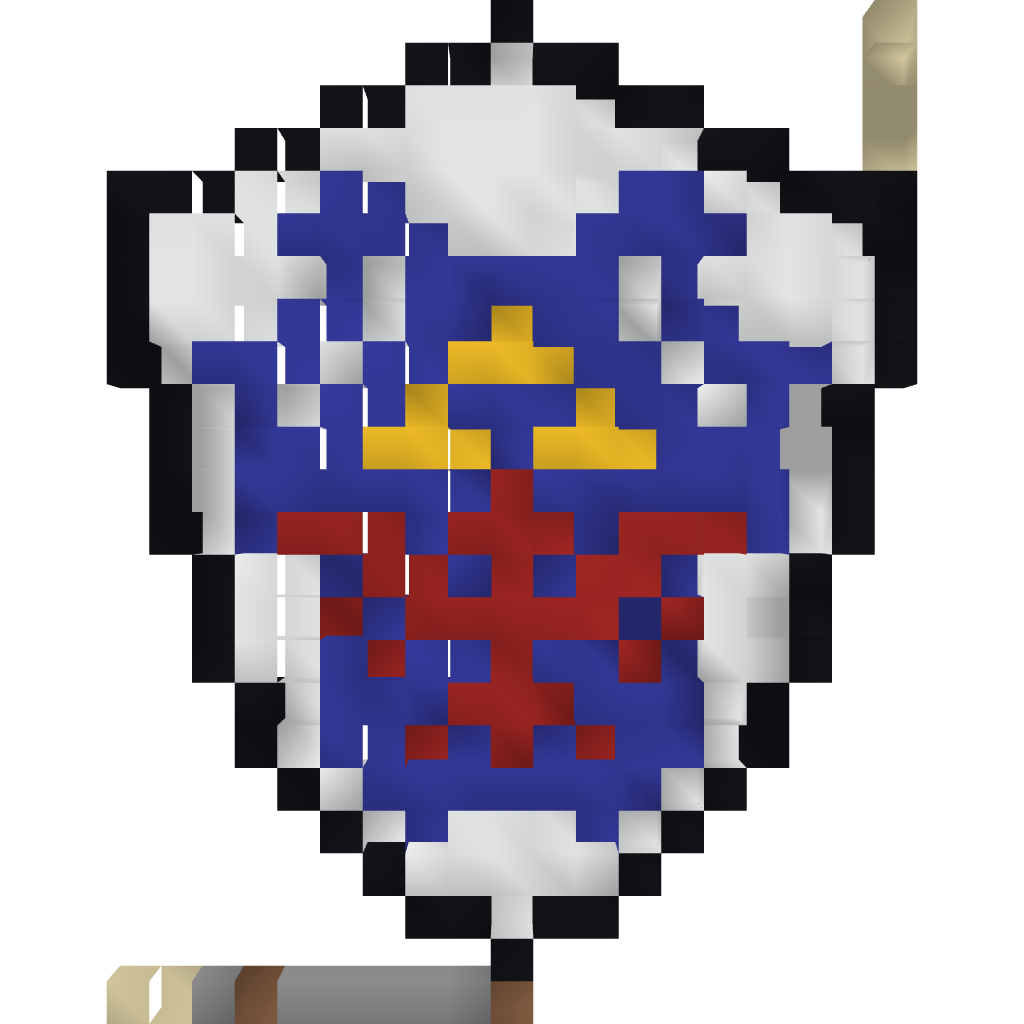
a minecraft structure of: Shield (Zelda)